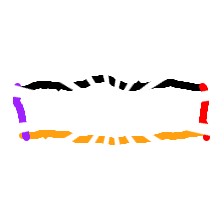
Shape: rectangle